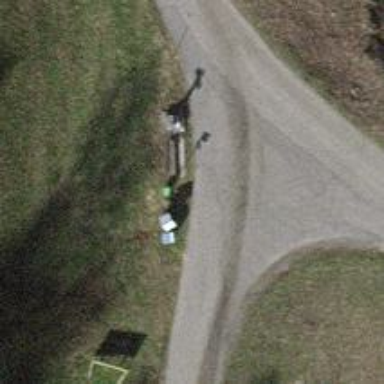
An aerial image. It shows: Bench.